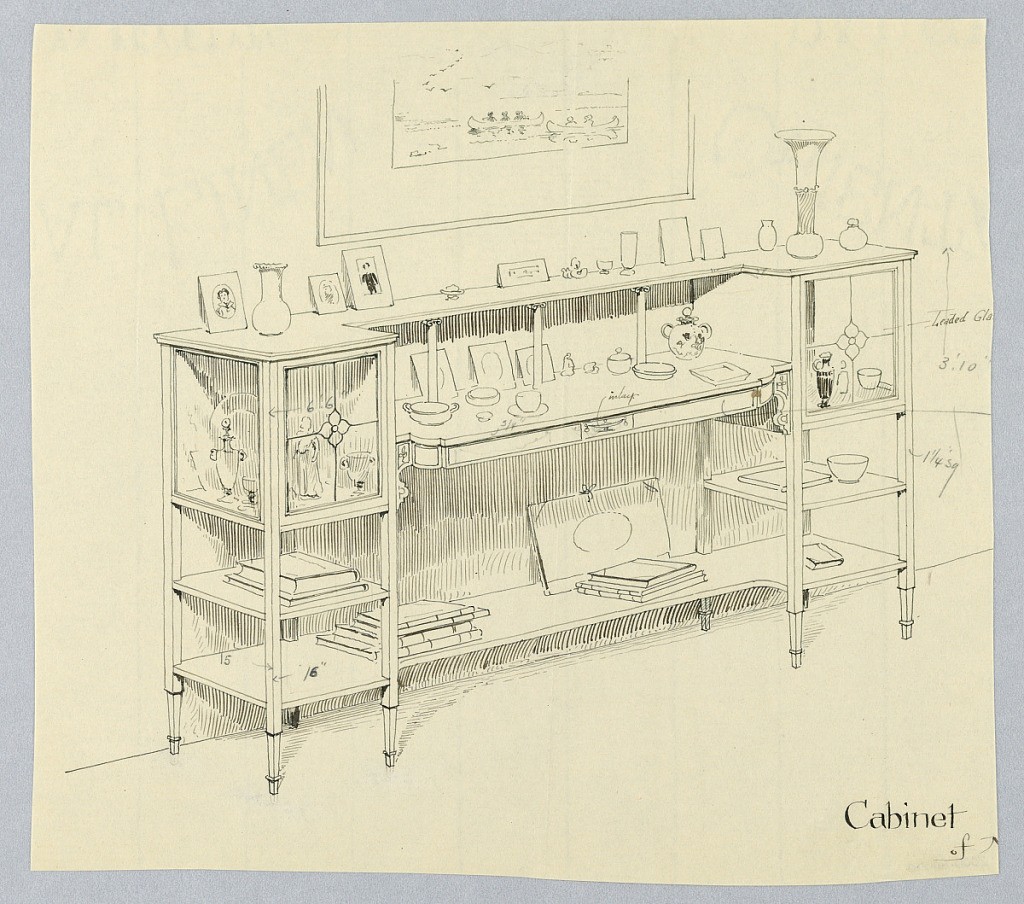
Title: Design for Sideboard- Like Cabinet
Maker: A.N. Davenport Co.
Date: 1900–05
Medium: Pen and black ink on thin cream paper
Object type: Drawing
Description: Open tri-partite cabinet with curving table top-like shelf center between molded conforming bracket-shaped shelves and small cubic glass display cabinet with 2 lower shelves either side; raised on 8 tapering legs; books, photographs, glass, and procelain on upper shelves; lower part of a painting suggested center, above cabinet.